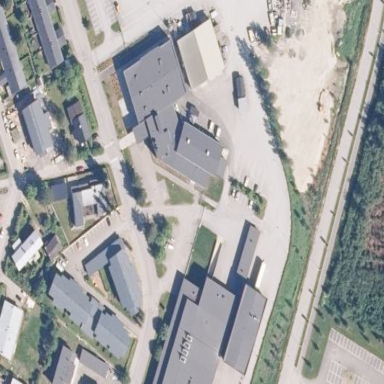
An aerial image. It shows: School building.